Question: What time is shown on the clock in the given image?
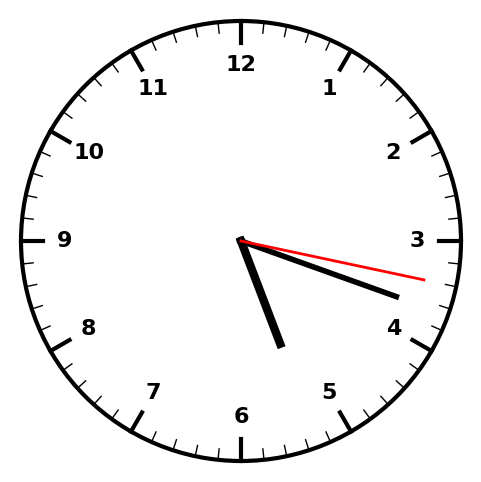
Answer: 05:18:17